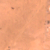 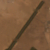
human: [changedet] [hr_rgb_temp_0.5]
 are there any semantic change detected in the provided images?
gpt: New big road was created in the middle of the desert.